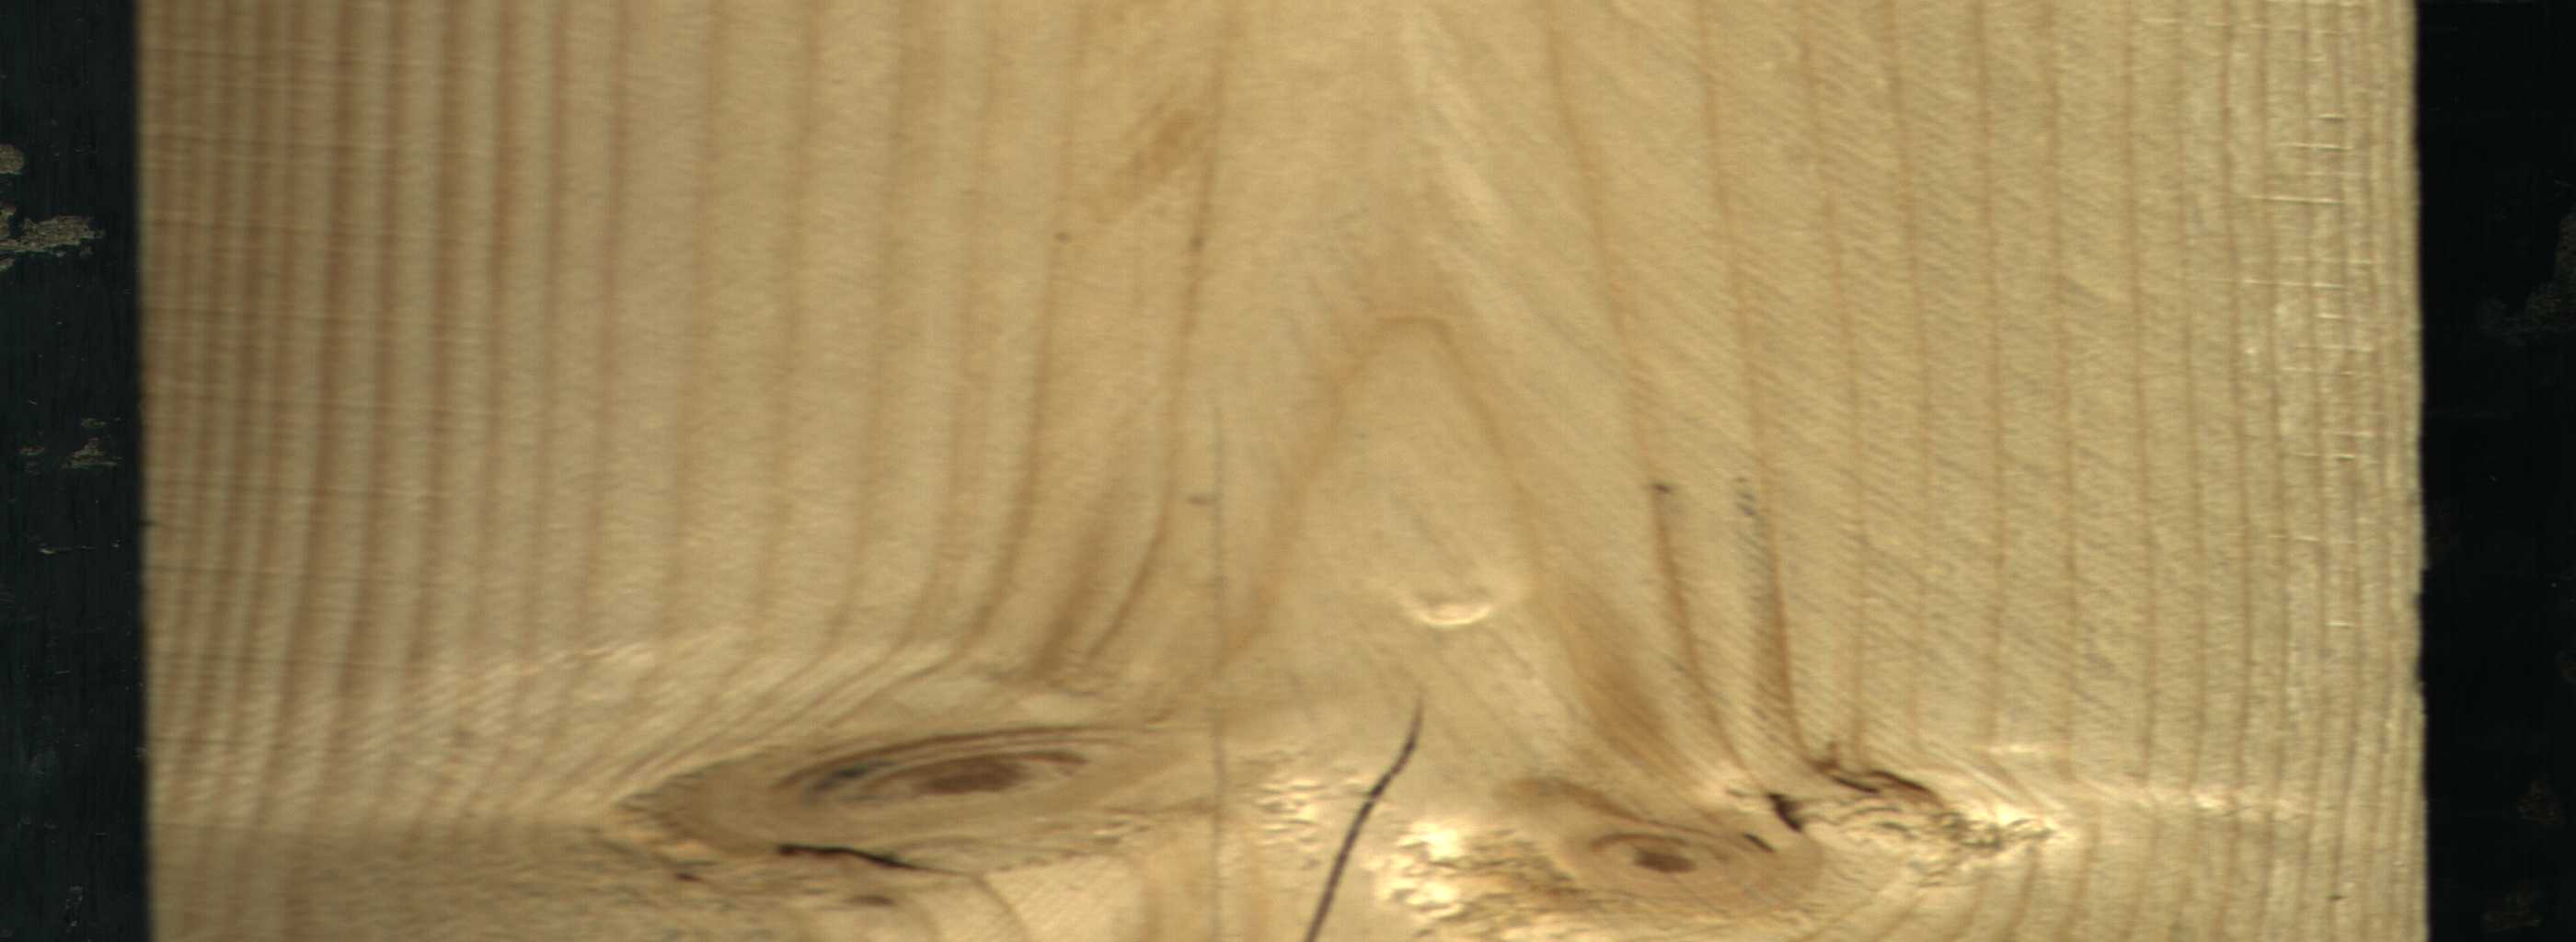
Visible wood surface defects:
Crack
knot_with_crack
Dead_Knot
Live_Knot